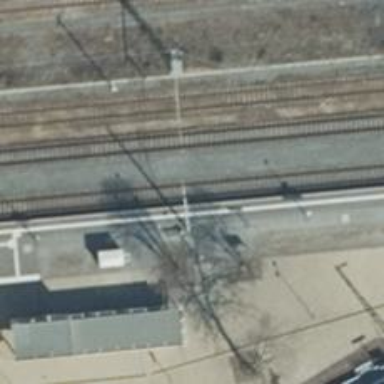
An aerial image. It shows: Public transport stop position along the railway.